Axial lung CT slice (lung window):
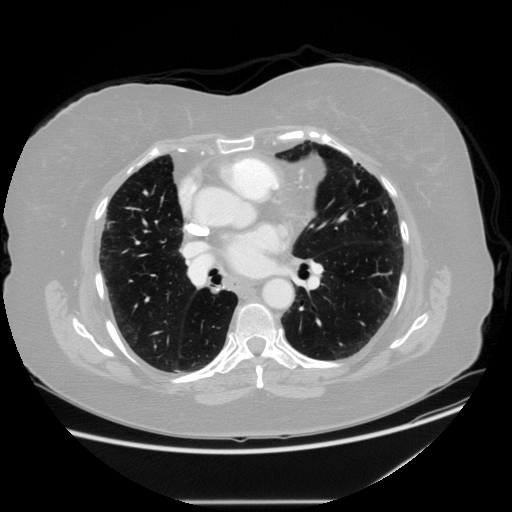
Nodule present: no